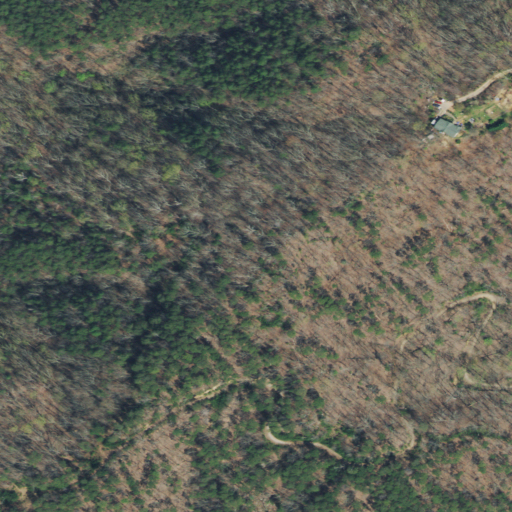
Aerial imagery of mountain in Tennessee named Little Mountain containing deciduous forest, mixed forest, evergreen forest, and open development